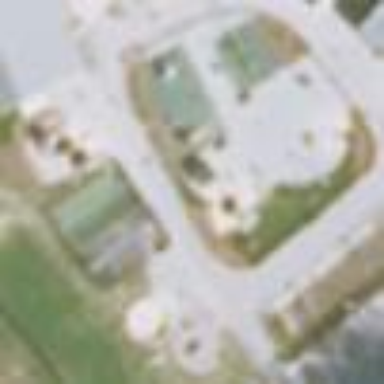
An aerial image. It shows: Playground with paved surface.